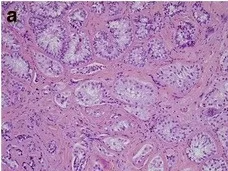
Histopathology. A; Right gonad excision biopsy, H&E stain, demonstrating seminiferous tubules lined by Sertoli cells without spermatogenesis. There is intervening fibrosis with no definite Leydig cells.
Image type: pathology (h&e)